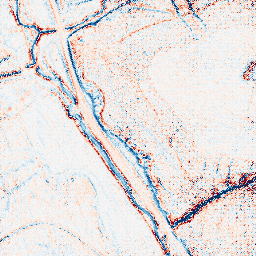
Category: edge_preserving
Decomposition family: bilateral
Decomposition parameters: d: 9
sigma_color: 75
sigma_space: 100
Upsampling method: regularized
Upsampling parameters: scale: 4
lambda_reg: 0.1
Upsampling scale: 4